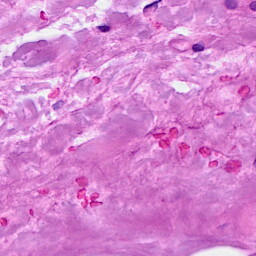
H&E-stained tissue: Breast